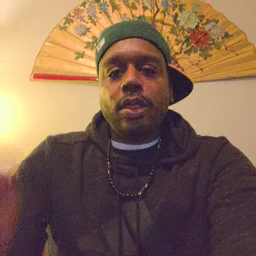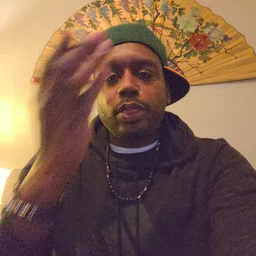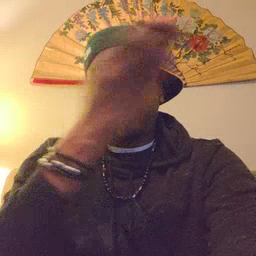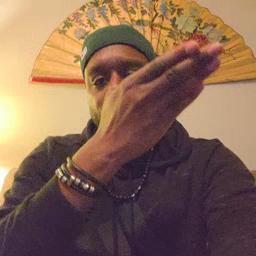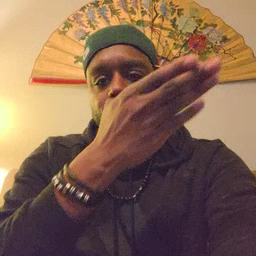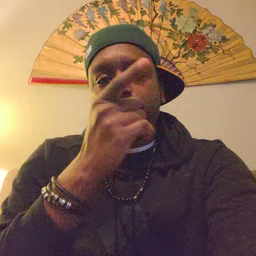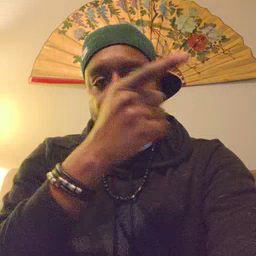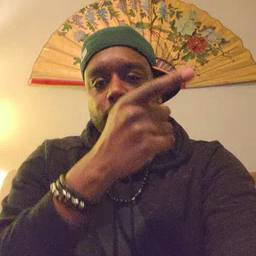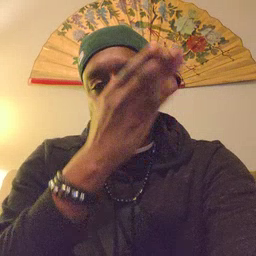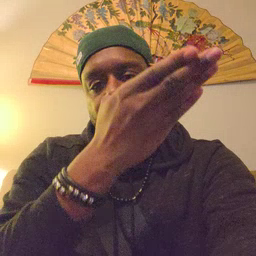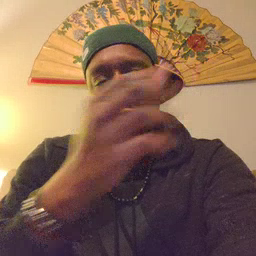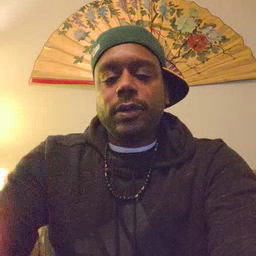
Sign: there